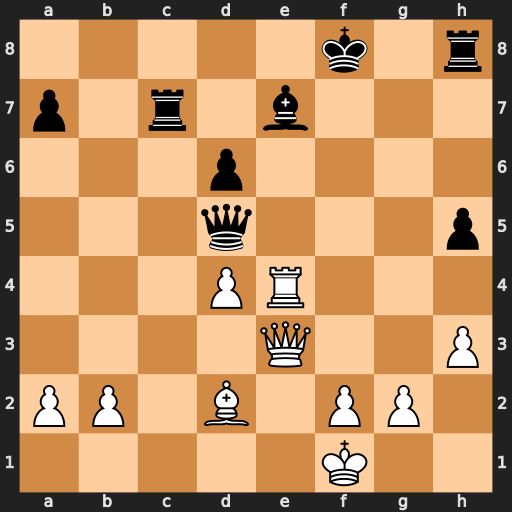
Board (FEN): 5k1r/p1r1b3/3p4/3q3p/3PR3/4Q2P/PP1B1PP1/5K2
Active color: w
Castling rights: -
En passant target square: -
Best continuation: Qf3+ Qf7 Rf4 Bg5 Rxf7+